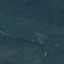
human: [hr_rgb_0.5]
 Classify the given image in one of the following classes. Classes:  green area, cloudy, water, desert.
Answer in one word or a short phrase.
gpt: green area